Field crop: maize
Growth stage: 2
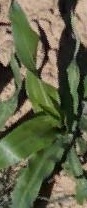
Species: maize